五年级 · 立体几何学
（2022 春・惠来县期末）如图是长方体的展开图, 请求出这个长方体的体积。

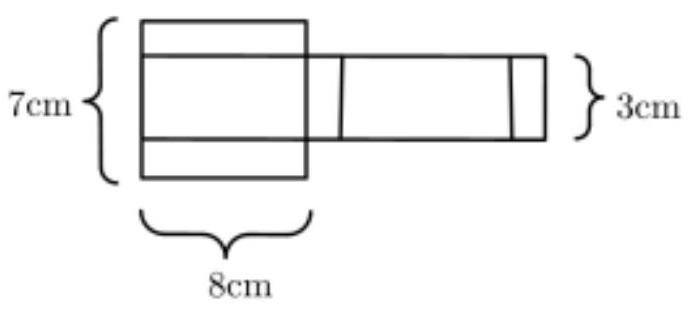
答案: 解高: $(7-3) \div 2$

$=4 \div 2$

$=2$ (厘米)

$8 \times 3 \times 2=48$ (立方厘米)

答：这个长方体的体积是 48 立方厘米。